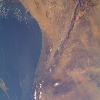
Label: land